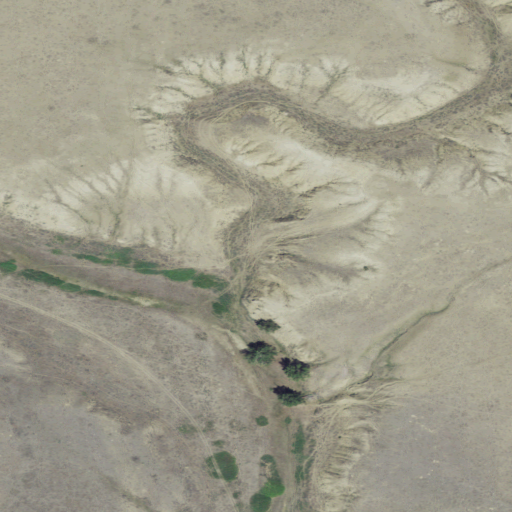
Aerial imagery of valley in Montana named Layton Coulee containing grassland and shrub